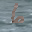
Label: 6